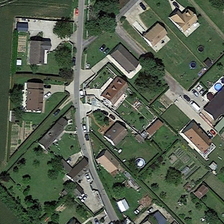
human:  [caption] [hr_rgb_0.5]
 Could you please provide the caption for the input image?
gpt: many buildings and green trees are in a medium residential area .

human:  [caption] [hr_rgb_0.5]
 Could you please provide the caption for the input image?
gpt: many buildings and green trees are in a medium residential area .

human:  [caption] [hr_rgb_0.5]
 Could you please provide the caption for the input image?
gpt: many buildings and green trees are in a medium residential area .

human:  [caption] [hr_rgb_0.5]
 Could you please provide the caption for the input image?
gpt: many buildings and green trees are in a medium residential area .

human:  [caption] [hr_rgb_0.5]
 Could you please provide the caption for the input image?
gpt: many buildings and green trees are in a medium residential area .